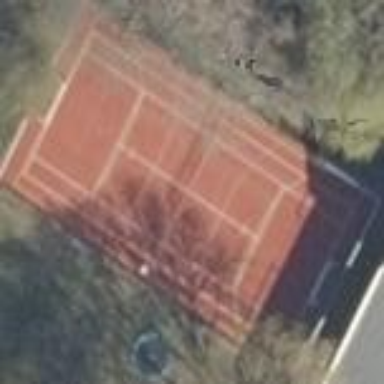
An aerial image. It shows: Tennis court in leisure pitch.